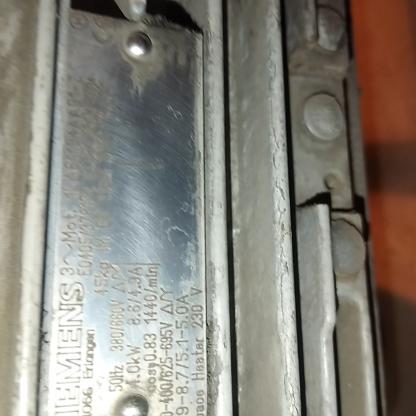
Klasa: tabliczka-znamionowa